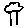
Label: tree